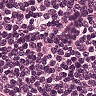
Metastatic tissue present: no